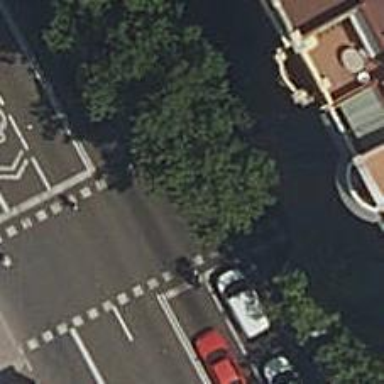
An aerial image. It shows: Traffic signals at road crossing.